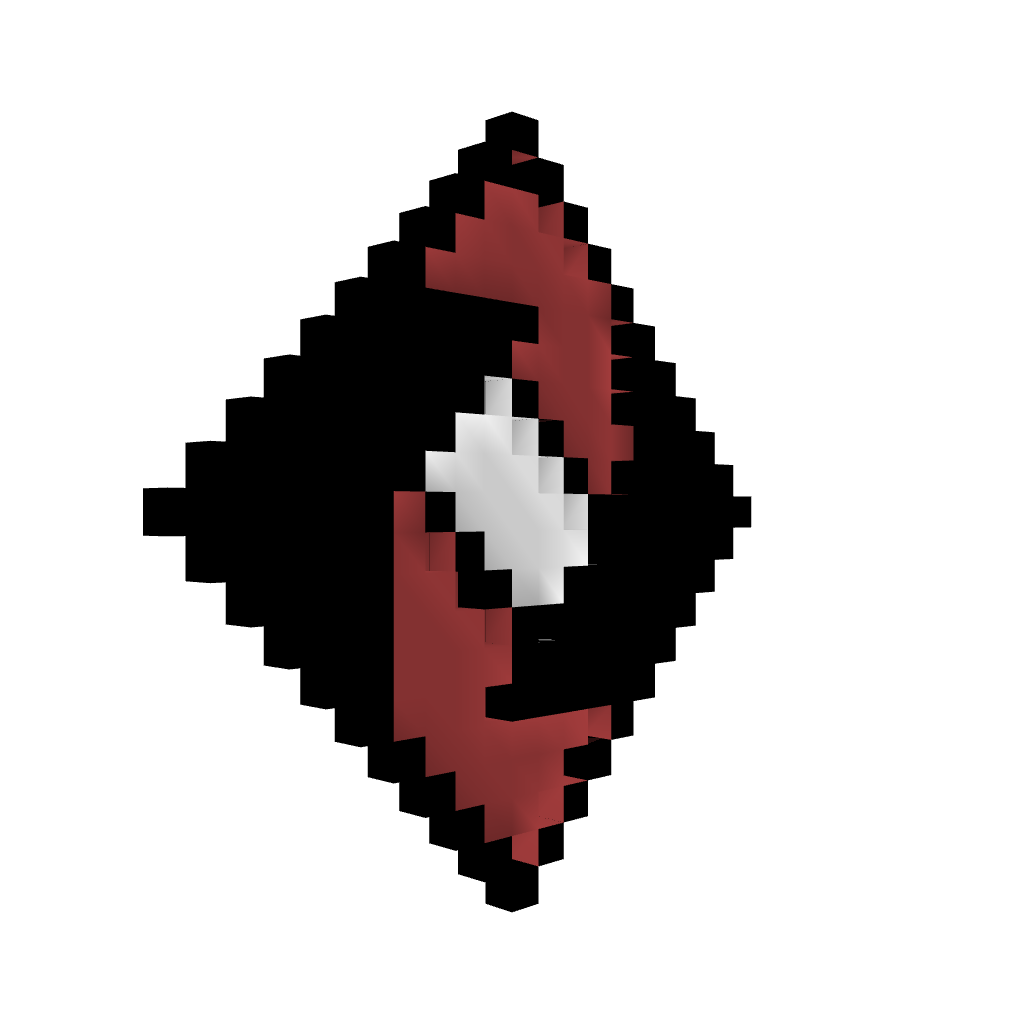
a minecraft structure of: SirAaronII's Logo bad low quality